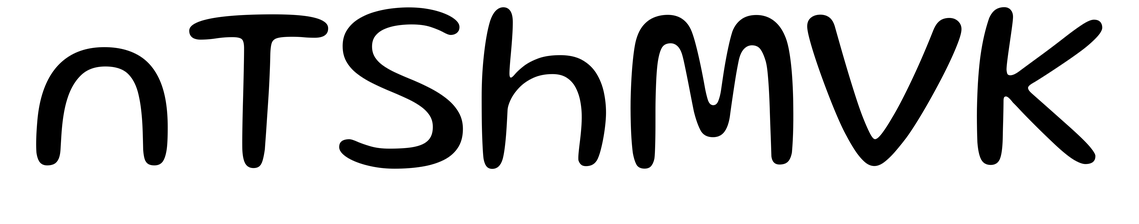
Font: Gluten_Light